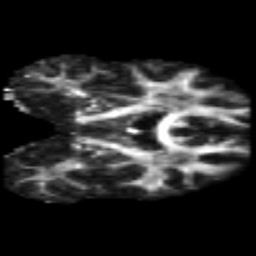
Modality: FA
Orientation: coronal
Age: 45
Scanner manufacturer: philips
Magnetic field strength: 3 T
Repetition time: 8.6 s
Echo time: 0.127 s